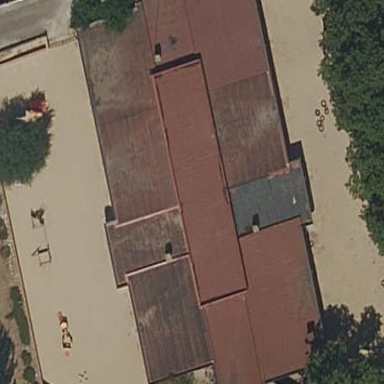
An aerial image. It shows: School building.